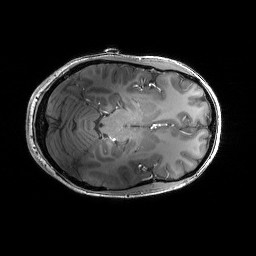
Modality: T1w
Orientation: axial
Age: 25
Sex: female
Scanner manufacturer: siemens
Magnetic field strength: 6.98 T
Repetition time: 2.37 s
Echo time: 0.00231 s